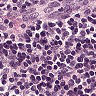
Metastatic tissue present: no